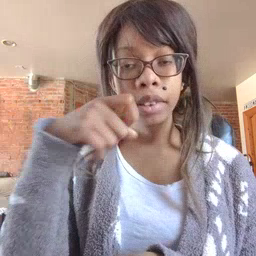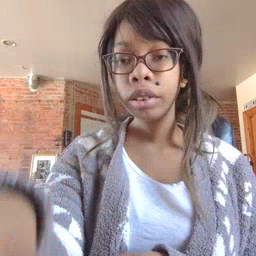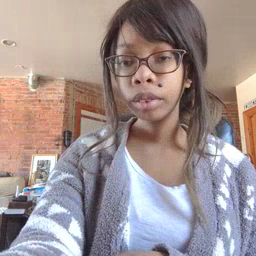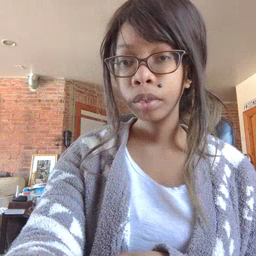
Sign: apple